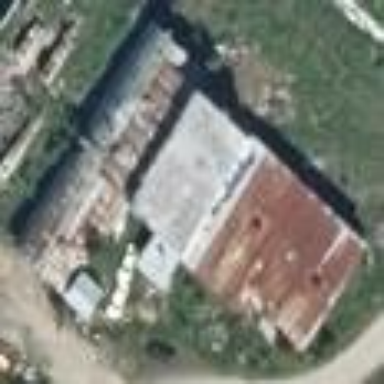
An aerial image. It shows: Industrial building.